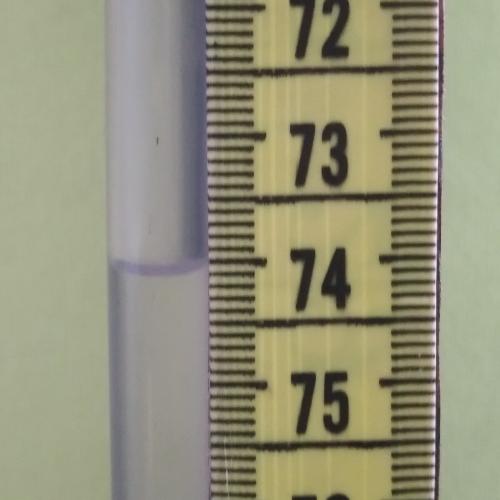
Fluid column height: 74.1 cm